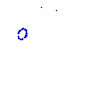
Particle: kaon